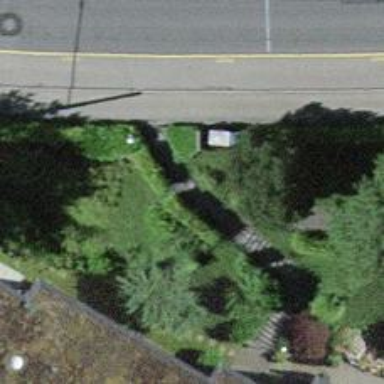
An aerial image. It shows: Road with steps.